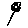
Label: flower